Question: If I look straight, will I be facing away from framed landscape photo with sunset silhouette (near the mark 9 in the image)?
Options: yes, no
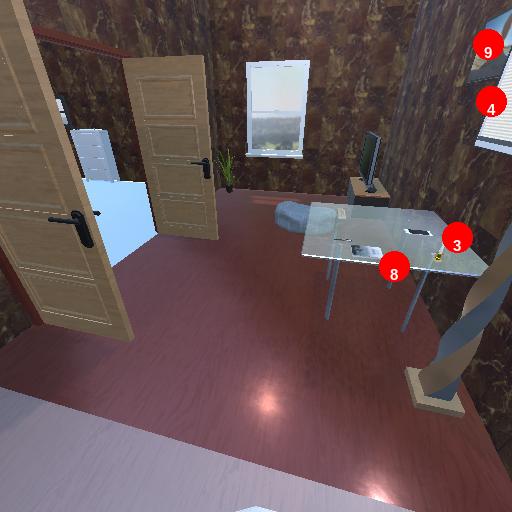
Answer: yes